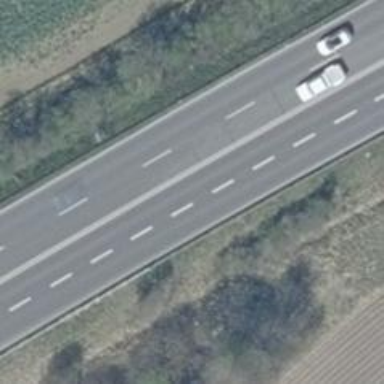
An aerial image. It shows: This is trunk highway with motorroad.